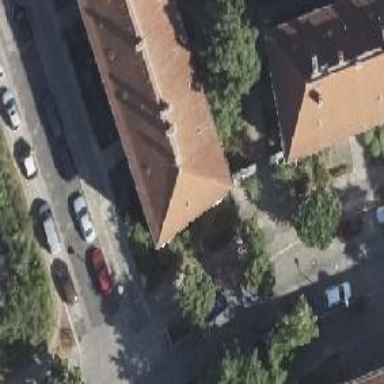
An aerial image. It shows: Hipped roof apartment building.